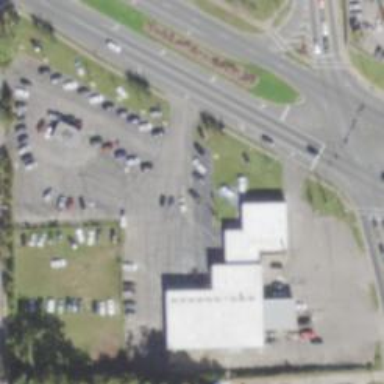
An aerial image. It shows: Commercial area.